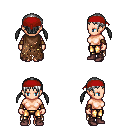
a pixel art fantasy rpg character, female body template, human, light skin, brown tattered cape, gold greaves, white twin-tailed hairstyle, red bandana, cloth bracers, maroon shoes, four views (front, back, left, right), 2x2 character sprite sheet, small pixel art, hard edges, no anti-aliasing